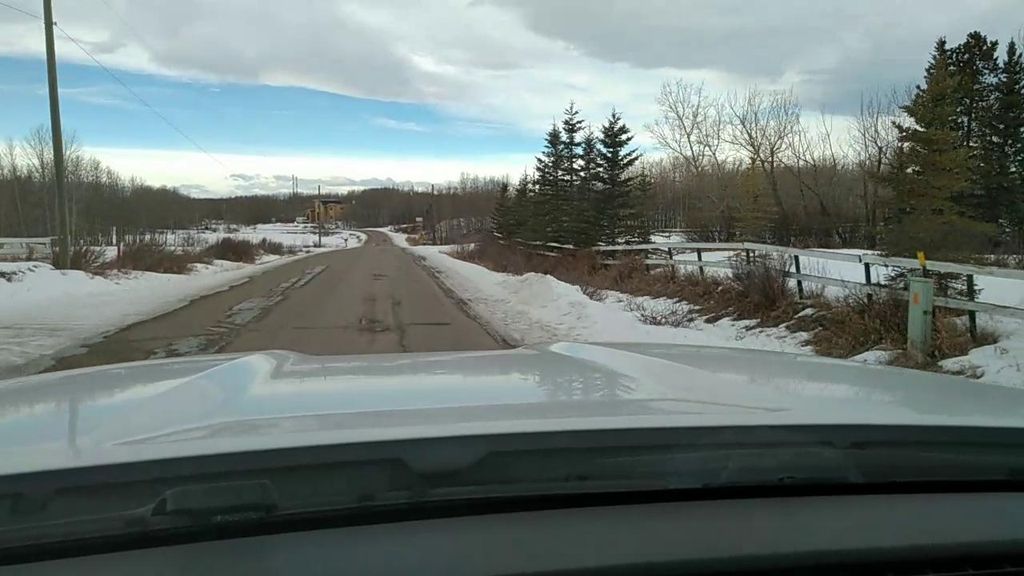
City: calgary